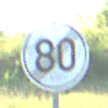
Verkehrszeichen: EndeGeschwindigkeit80
Umgebung: Outdoor, Nature
Tageszeit: MorningAfternoon
Wetter: Clear
Licht: Natural
Jahreszeit: NotSpecified
Kontrast: HighContrast